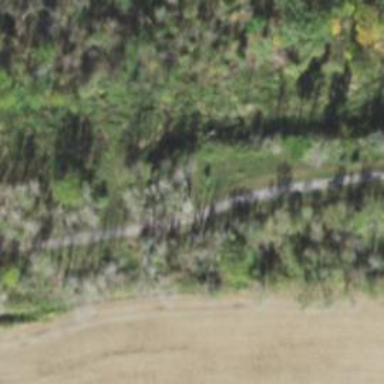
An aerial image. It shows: Abandoned railway bridge.